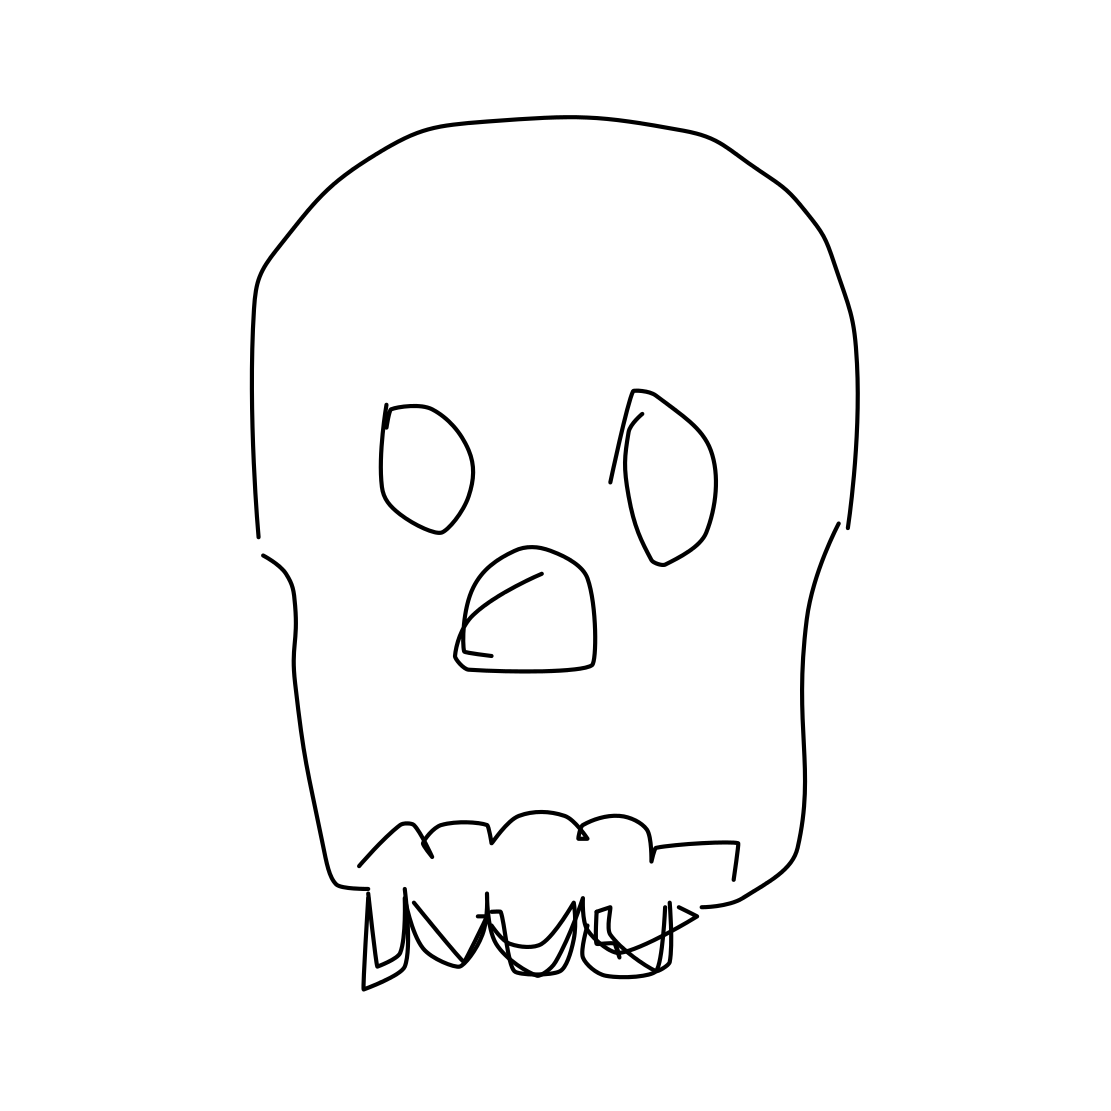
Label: skull